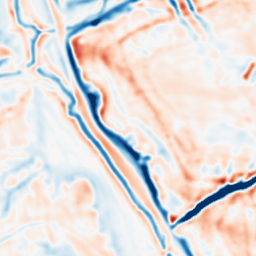
Category: multiscale
Decomposition family: dog_multiscale
Decomposition parameters: sigma_ratio: 1.4
n_scales: 3
base_sigma: 2
Upsampling method: regularized
Upsampling parameters: scale: 4
lambda_reg: 0.001
Upsampling scale: 4